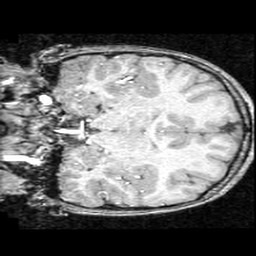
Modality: T1w
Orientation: coronal
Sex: female
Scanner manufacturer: ge
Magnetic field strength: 1.5 T
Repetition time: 21 s
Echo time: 0.008 s